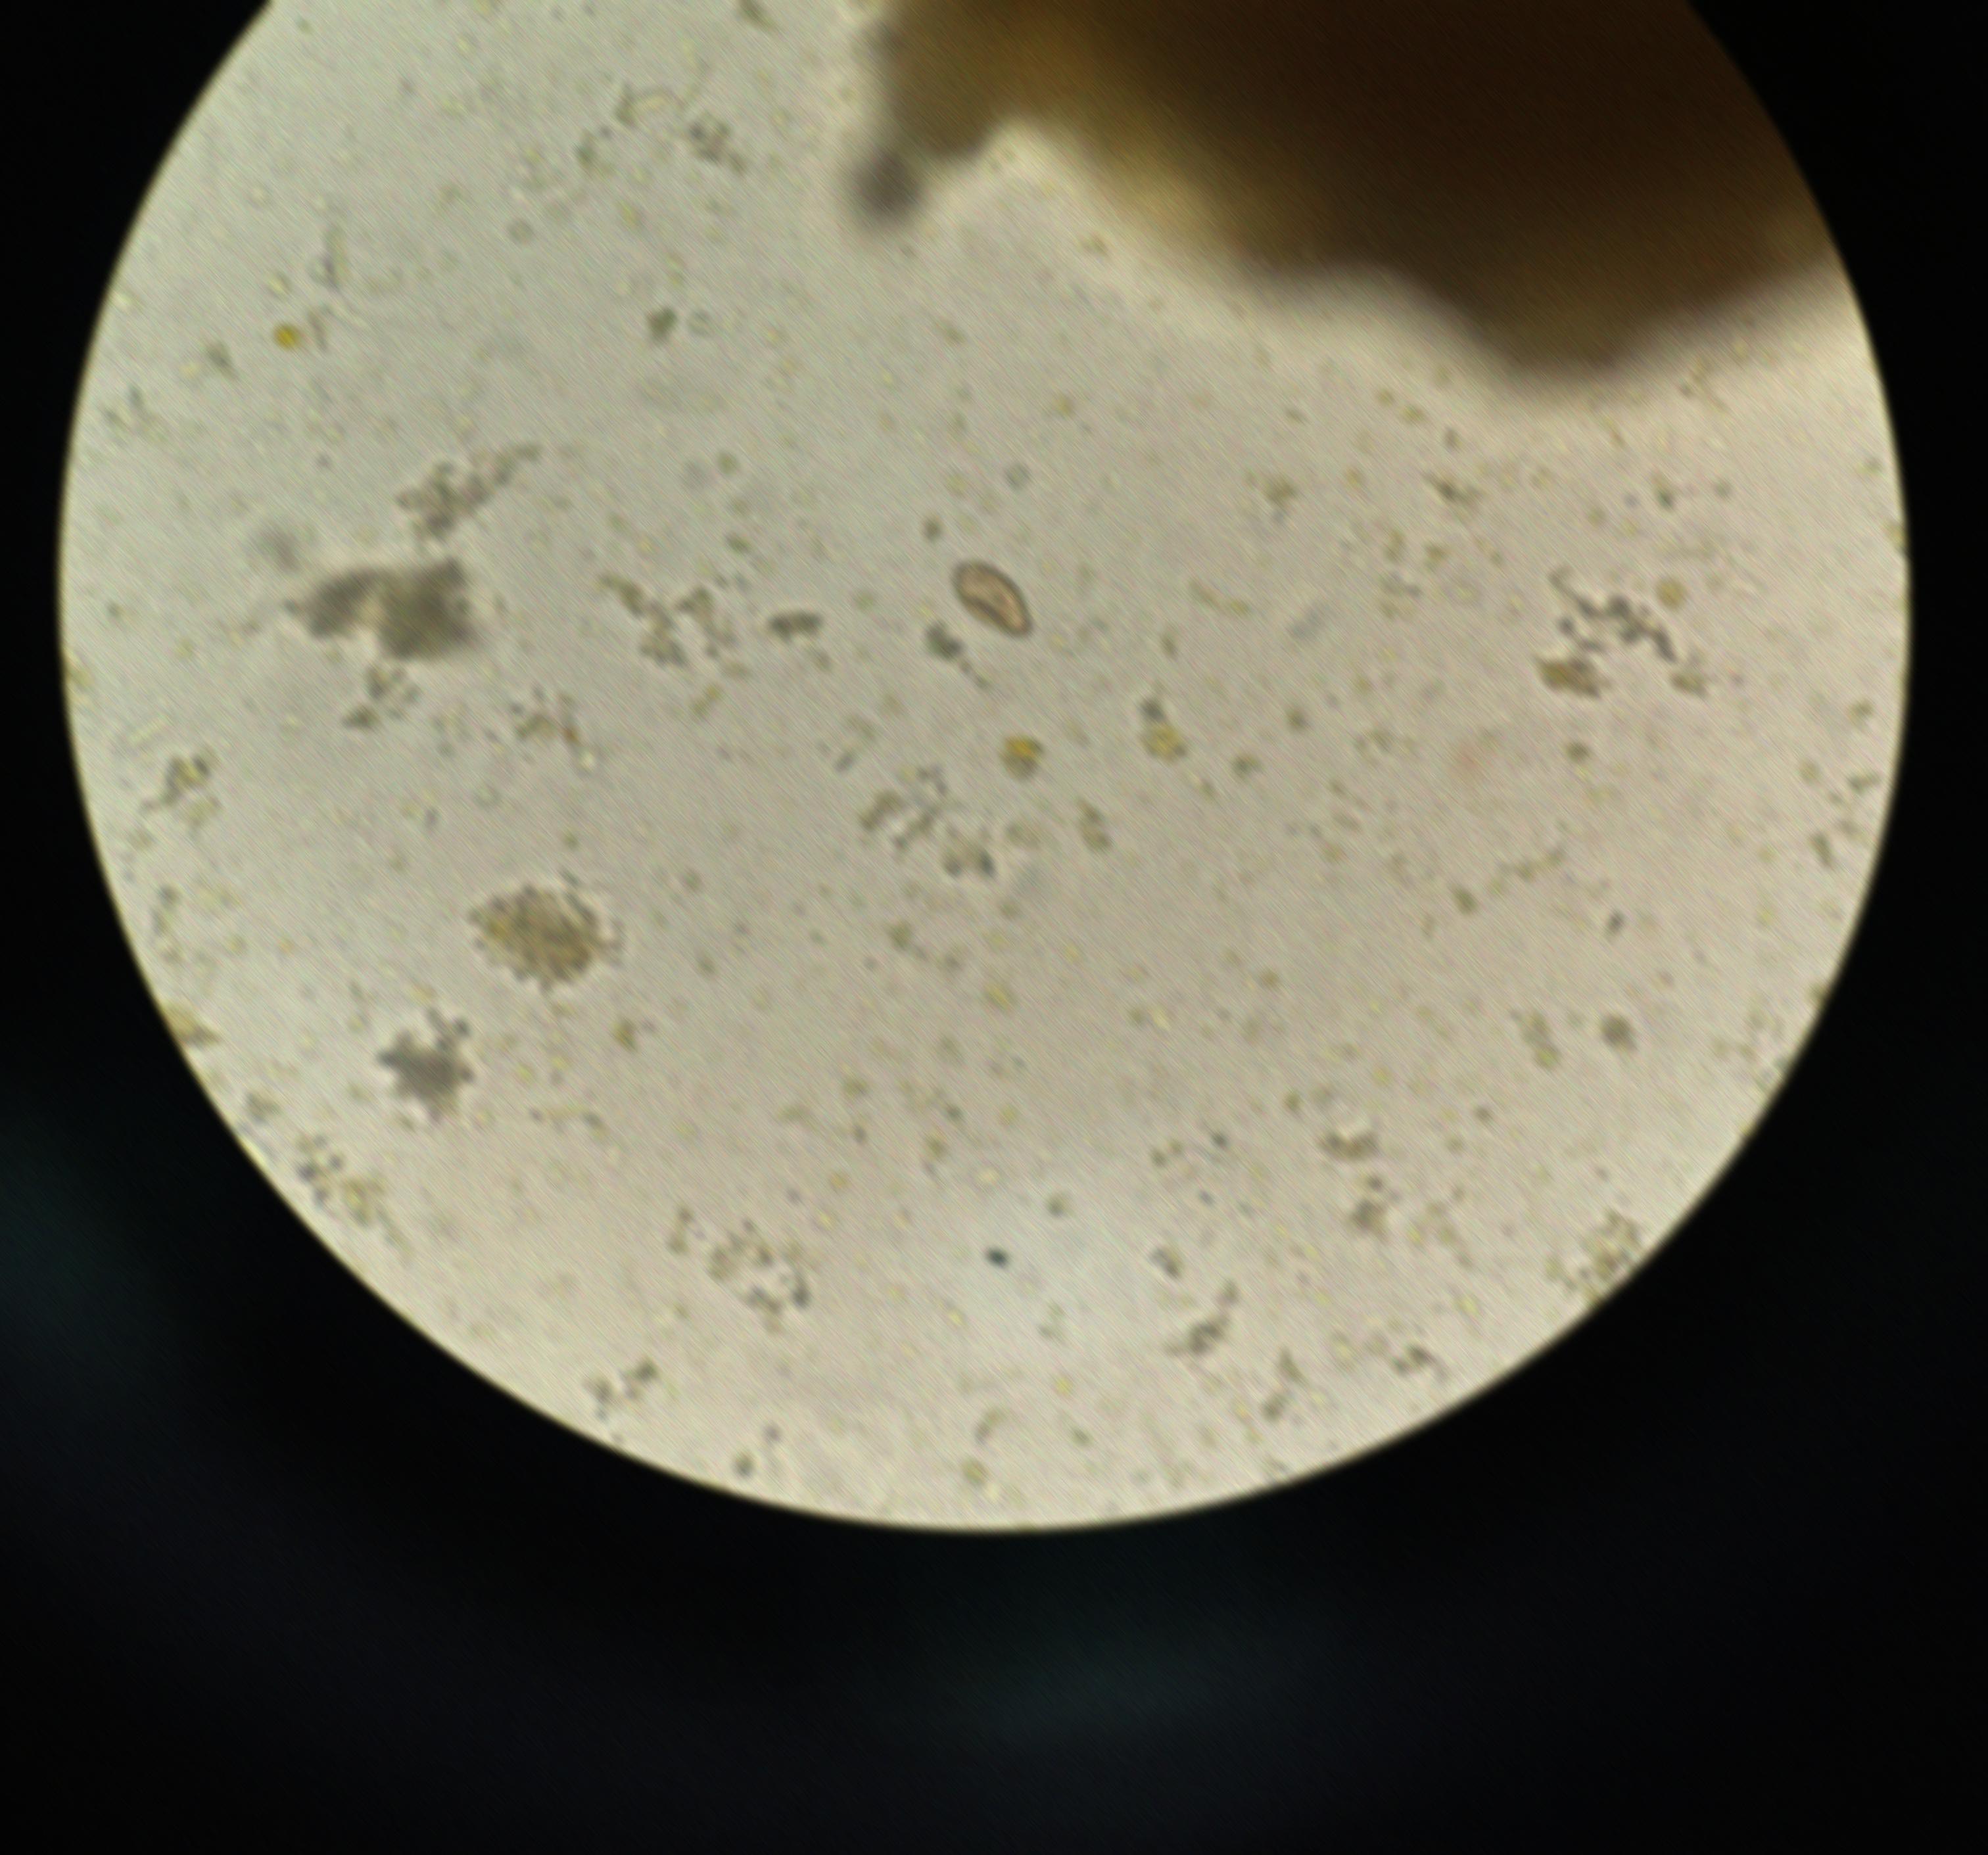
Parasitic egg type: Opisthorchis viverrine